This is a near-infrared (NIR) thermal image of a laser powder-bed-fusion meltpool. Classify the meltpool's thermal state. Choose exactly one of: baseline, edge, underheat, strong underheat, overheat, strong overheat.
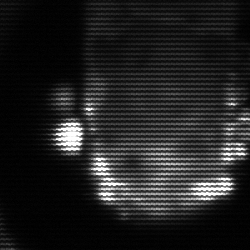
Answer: baseline